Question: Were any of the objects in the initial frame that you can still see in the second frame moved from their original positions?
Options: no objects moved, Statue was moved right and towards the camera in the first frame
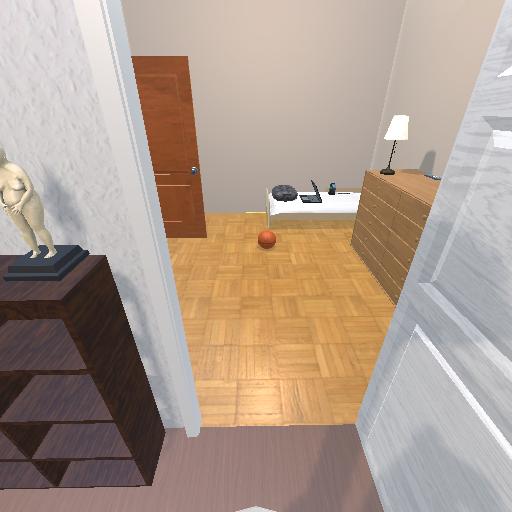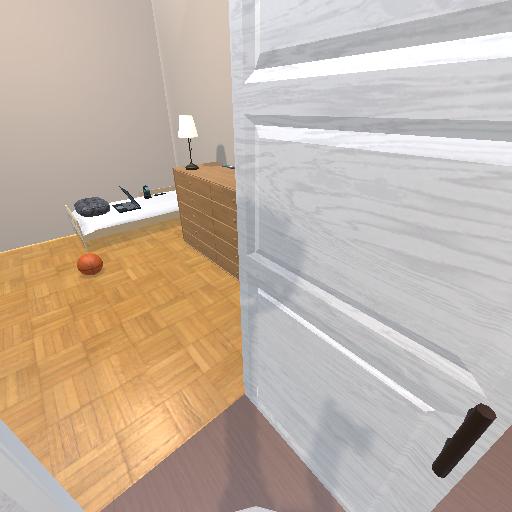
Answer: no objects moved